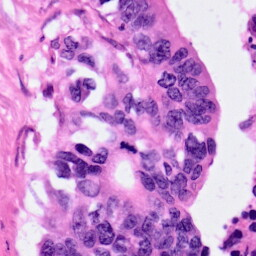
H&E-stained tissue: Pancreatic